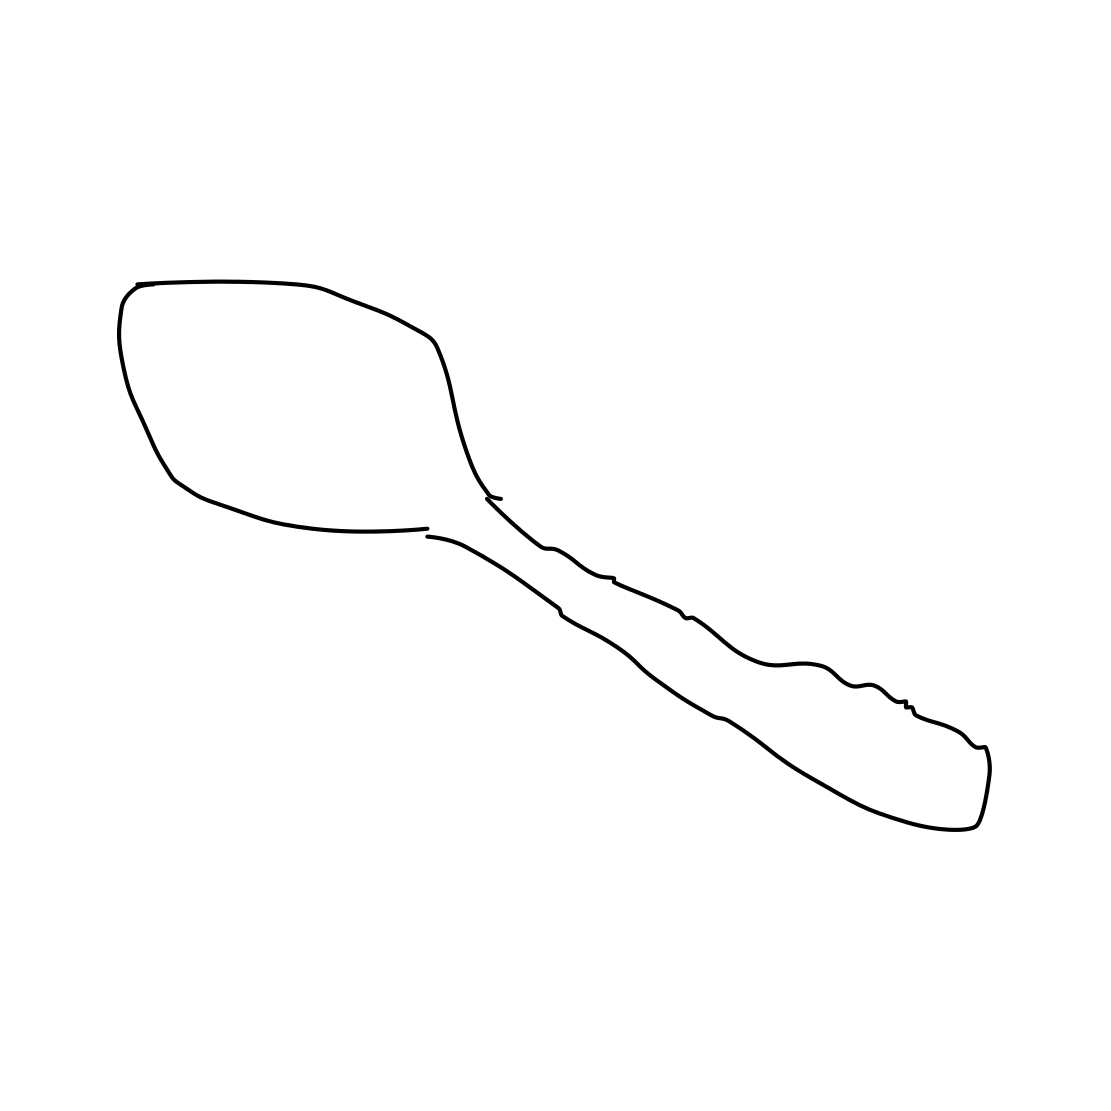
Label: spoon